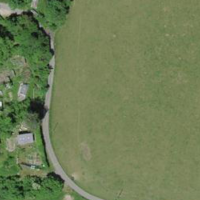
EUNIS habitat code: 24
Species observed at this site:
Convolvulus arvensis
Trichodes alvearius
Osmia bicornis
Osmia cornuta
Filipendula ulmaria